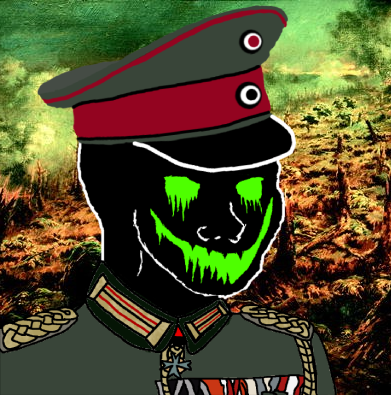
Label: 5_Wojak_with_Background